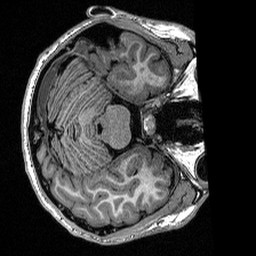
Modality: T1w
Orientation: axial
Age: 24
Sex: male
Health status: healthy
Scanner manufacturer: siemens
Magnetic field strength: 1.5 T
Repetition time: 2.73 s
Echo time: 0.00357 s